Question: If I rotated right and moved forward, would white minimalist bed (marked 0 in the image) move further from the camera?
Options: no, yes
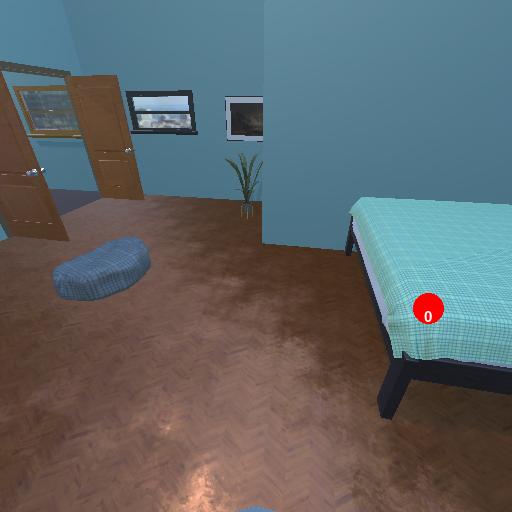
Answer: no